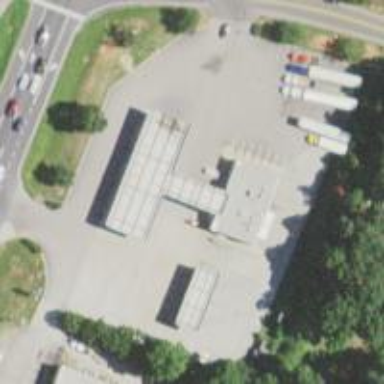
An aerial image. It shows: Convenience shop.